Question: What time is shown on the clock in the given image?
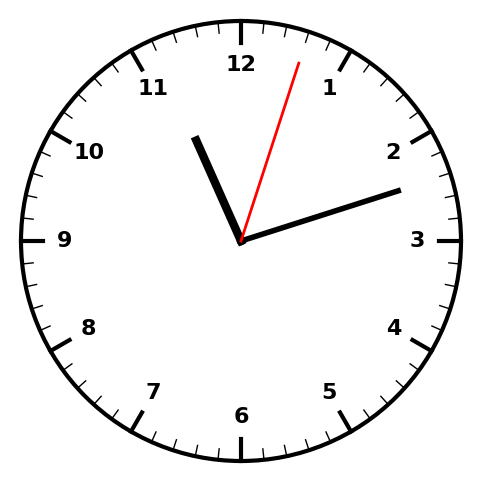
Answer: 11:12:03